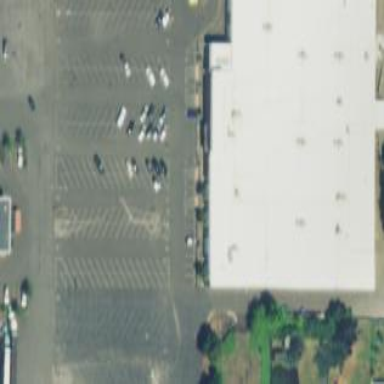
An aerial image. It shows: Department store building.